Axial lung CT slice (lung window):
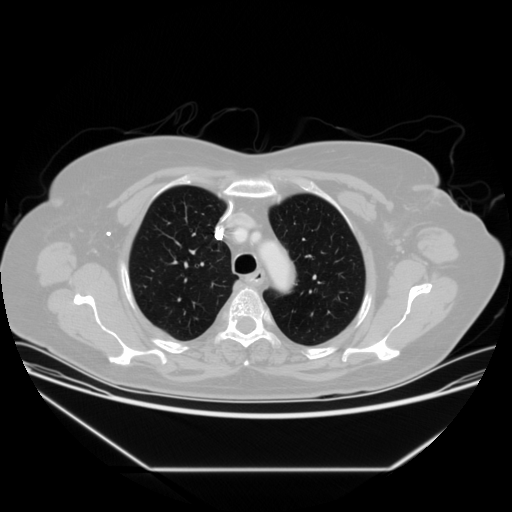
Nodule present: no